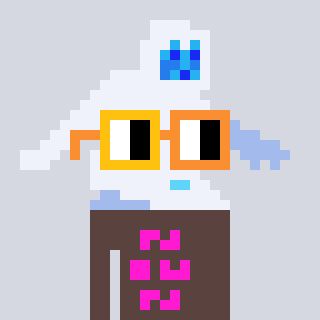
a pixel art character with square yellow and orange glasses, a yeti-shaped head and a darkbrown-colored body on a cool background